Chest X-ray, PA view. Patient: 35 years old, sex M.
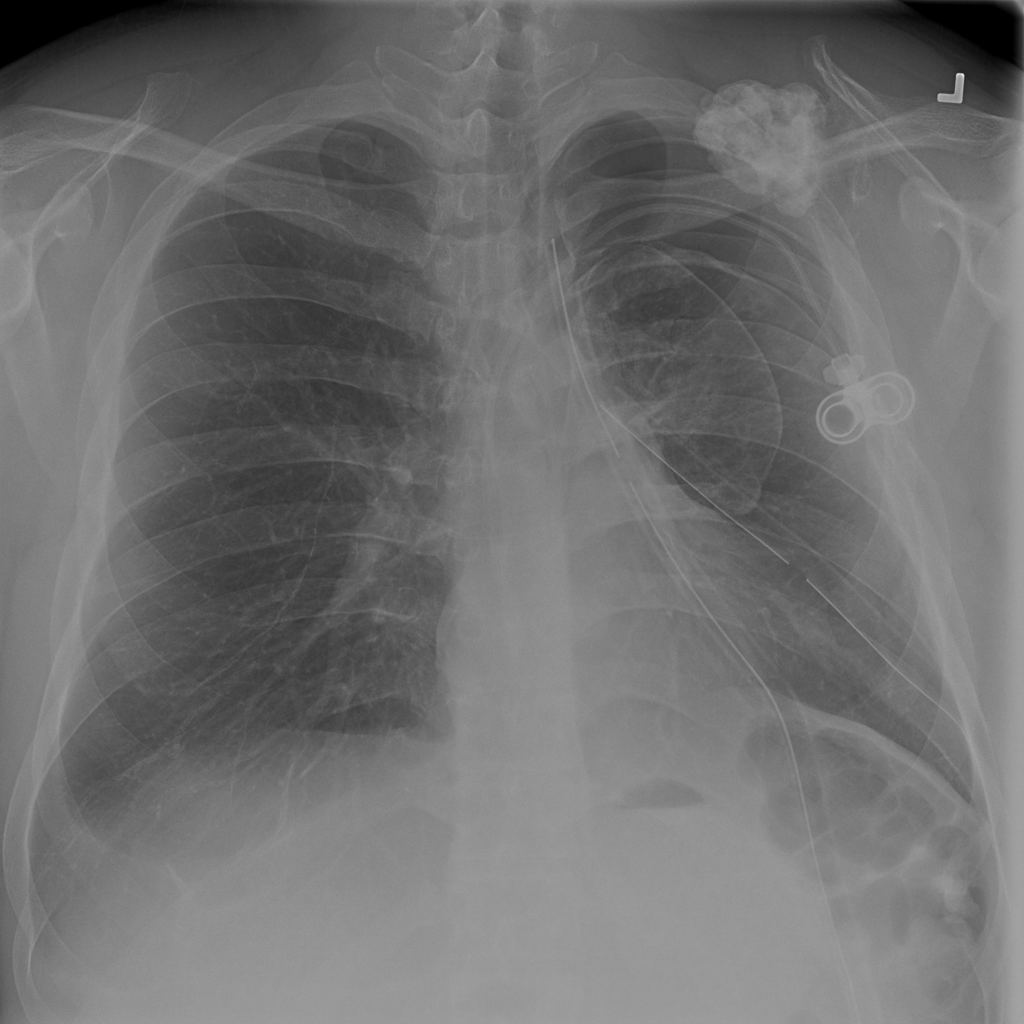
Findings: Pneumothorax